Question: '''
<?php echo $form->field($model, 'status')->radioButtonGroup($model->getStatusList(), ['disabledItems'=>['APPROVED','DIGITAL','CDP']],
[
'class' => 'btn-group-sm',
'itemOptions' => ['labelOptions' => ['class' => 'btn btn-warning']]
]);
?>
'''

I want to disable all previous radio buttons from currently checked.
As I showed in image status 'APPROVED','DIGITAL','CDP' are disabled because status print is selected. I have put these three status in disabled function but how to achieve this using jQuery.
PS- Using Yii2
HTML Code-
'''
<div class="form-group field-status-status required">
<label class="control-label" for="status-status">Status</label>
<input type="hidden" name="Status[status]" value="">
<div id="status-status" class="btn-group" data-toggle="buttons">
<label class="btn btn-default disabled">
<input type="radio" name="Status[status]" value="APPROVED" disabled> Approved</label>
<label class="btn btn-default disabled">
<input type="radio" name="Status[status]" value="DIGITAL" disabled> Digital</label>
<label class="btn btn-default disabled">
<input type="radio" name="Status[status]" value="CDP" disabled> CDP</label>
<label class="btn btn-default">
<input type="radio" name="Status[status]" value="PRINT"> Print</label>
<label class="btn btn-default">
<input type="radio" name="Status[status]" value="OTHERPROCESS"> OtherProcess</label>
<label class="btn btn-default">
<input type="radio" name="Status[status]" value="PACKING"> Packing</label>
<label class="btn btn-default">
<input type="radio" name="Status[status]" value="DISPATCH"> Dispatch</label>
</div>
'''
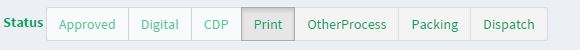
Answer: You can use 'prop' to disable radio buttons.
'''
$('📻checked').closest('label').prevAll('label :radio').prop('disabled', true);
'''
Demo:
'''
$(':radio').on('change', function() {
$('📻checked').closest('label').prevAll('label').addClass('disabled').children(':radio').prop('disabled', true);
}).trigger('change');
'''
'''
.disabled {
color: gray;
}
'''
'''
<script src="https://ajax.googleapis.com/ajax/libs/jquery/1.11.0/jquery.min.js"></script>
<div class="form-group field-status-status required">
<label class="control-label" for="status-status">Status</label>
<input type="hidden" name="Status[status]" value="">
<div id="status-status" class="btn-group" data-toggle="buttons">
<label class="btn btn-default">
<input type="radio" name="Status[status]" value="APPROVED">Approved</label>
<label class="btn btn-default">
<input type="radio" name="Status[status]" value="DIGITAL">Digital</label>
<label class="btn btn-default">
<input type="radio" name="Status[status]" value="CDP" checked>CDP</label>
<label class="btn btn-default">
<input type="radio" name="Status[status]" value="PRINT">Print</label>
<label class="btn btn-default">
<input type="radio" name="Status[status]" value="OTHERPROCESS">OtherProcess</label>
<label class="btn btn-default">
<input type="radio" name="Status[status]" value="PACKING">Packing</label>
<label class="btn btn-default">
<input type="radio" name="Status[status]" value="DISPATCH">Dispatch</label>
</div>
'''